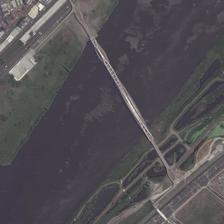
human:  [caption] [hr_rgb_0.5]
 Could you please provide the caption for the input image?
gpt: a long bridge is on a wide river .

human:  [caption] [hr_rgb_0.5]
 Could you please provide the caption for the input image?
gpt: a bridge is on a river with many buildings on one side of it .

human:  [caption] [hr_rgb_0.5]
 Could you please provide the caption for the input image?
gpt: a long and narrow bridge across a broad grey river .

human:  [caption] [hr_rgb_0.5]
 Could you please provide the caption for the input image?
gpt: the bridge is not wide, but it provides countless conveniencefor the residents of the two sides .

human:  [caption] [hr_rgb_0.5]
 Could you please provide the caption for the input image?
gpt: a long bridge is on a wide river .